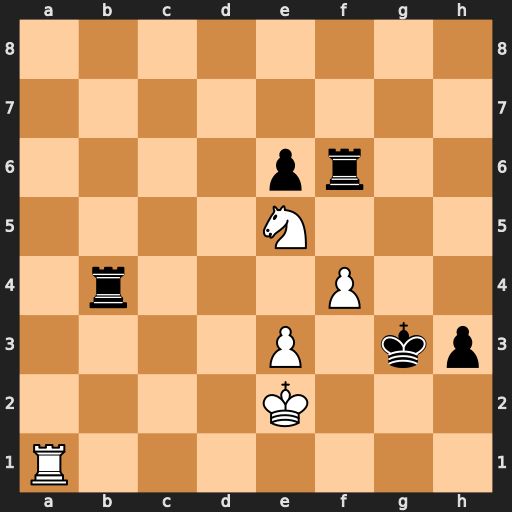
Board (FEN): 8/8/4pr2/4N3/1r3P2/4P1kp/4K3/R7
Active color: w
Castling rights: -
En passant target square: -
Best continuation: Rg1+ Kh4 Rg4+ Kh5 Rg5+ Kh6 Ng4+ Kh7 Nxf6+